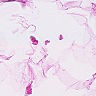
Metastatic tissue present: no